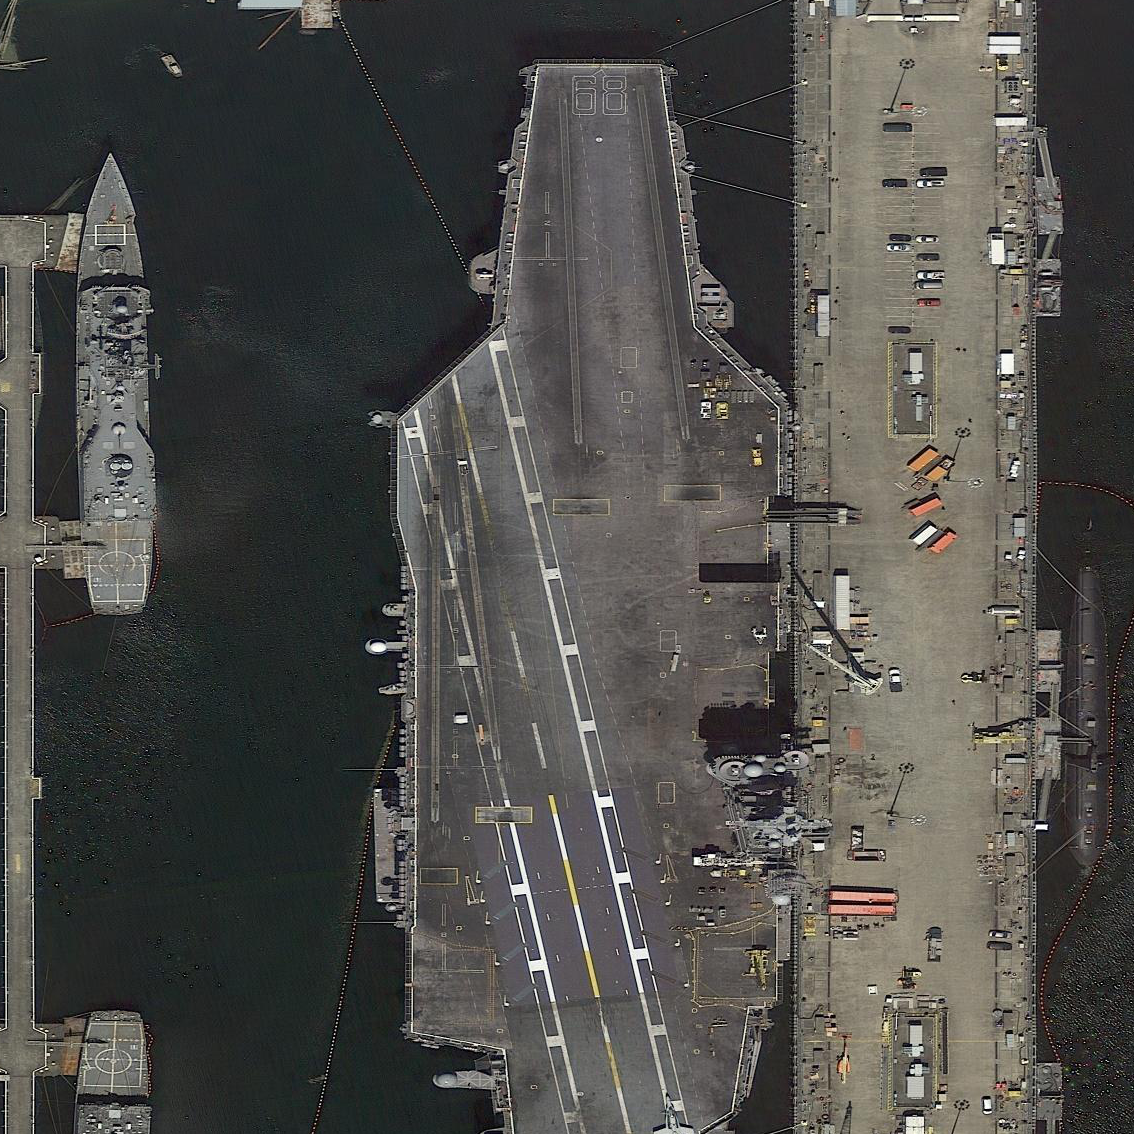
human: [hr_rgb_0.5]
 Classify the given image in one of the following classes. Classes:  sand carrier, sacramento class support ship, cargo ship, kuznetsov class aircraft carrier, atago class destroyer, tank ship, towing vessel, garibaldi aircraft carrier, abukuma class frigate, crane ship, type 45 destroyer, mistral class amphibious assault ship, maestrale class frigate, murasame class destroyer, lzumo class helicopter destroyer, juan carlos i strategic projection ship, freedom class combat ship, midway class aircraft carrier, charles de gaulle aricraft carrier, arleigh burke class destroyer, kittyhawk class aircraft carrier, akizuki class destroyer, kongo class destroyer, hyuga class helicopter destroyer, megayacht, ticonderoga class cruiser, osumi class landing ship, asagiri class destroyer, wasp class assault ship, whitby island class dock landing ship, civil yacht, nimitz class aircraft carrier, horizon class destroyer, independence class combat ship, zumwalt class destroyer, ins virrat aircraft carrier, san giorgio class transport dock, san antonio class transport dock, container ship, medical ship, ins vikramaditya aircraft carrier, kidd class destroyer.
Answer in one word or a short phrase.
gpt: Nimitz class aircraft carrier